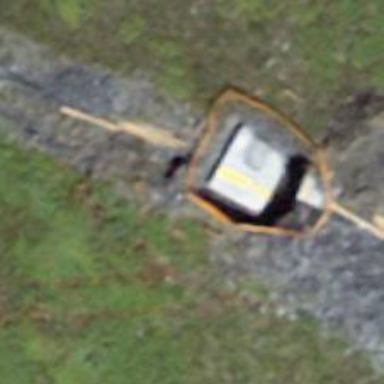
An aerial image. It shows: Pylon for aerialway.